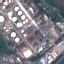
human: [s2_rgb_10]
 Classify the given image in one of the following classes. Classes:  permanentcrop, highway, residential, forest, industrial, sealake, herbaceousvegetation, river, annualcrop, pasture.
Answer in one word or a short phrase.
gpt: Industrial